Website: lowes
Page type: review-order
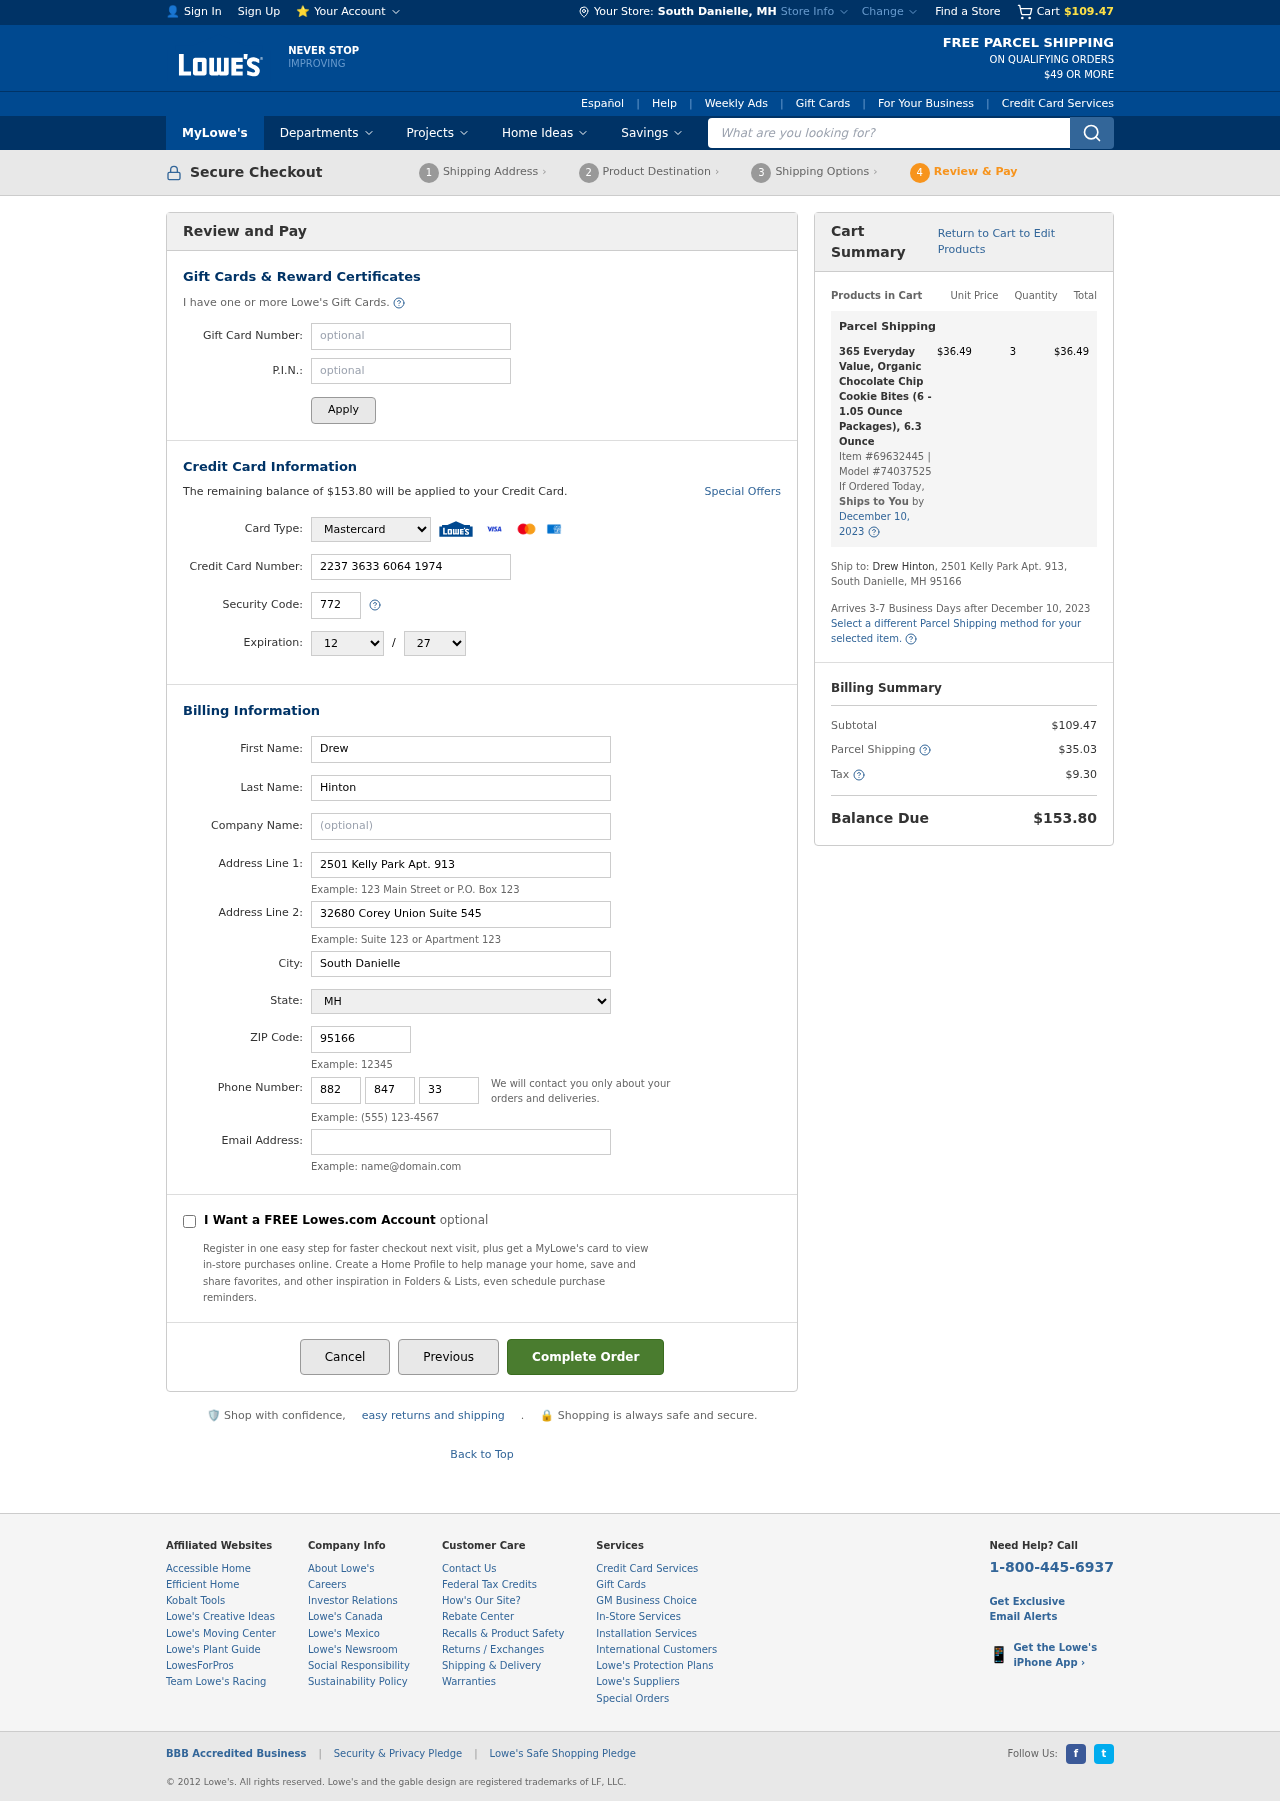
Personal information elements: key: PII_CARD_CVV
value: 772
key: PII_CARD_EXPIRY_MONTH
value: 12
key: PII_CARD_EXPIRY_YEAR
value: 27
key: PII_CARD_NUMBER
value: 2237 3633 6064 1974
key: PII_CARD_TYPE
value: Mastercard
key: PII_CITY
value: South Danielle
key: PII_CITY_STATE
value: South Danielle, MH
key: PII_EMAIL
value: drew_hinton@hotmail.com
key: PII_FIRSTNAME
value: Drew
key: PII_LASTNAME
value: Hinton
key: PII_PHONE_AREA
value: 882
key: PII_PHONE_PREFIX
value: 847
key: PII_PHONE_SUFFIX
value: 3316
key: PII_POSTCODE
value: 95166
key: PII_STATE
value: MH
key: PII_STREET
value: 2501 Kelly Park Apt. 913
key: PII_STREET2
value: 2501 Kelly Park Apt. 913
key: PII_STREET2
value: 32680 Corey Union Suite 545
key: PII_FULLNAME2
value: Drew Hinton
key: PII_CITY_STATE_ZIP2
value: South Danielle, MH 95166
Product elements: key: PRODUCT1_NAME
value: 365 Everyday Value, Organic Chocolate Chip Cookie Bites (6 - 1.05 Ounce Packages), 6.3 Ounce
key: PRODUCT1_PRICE
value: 36.49
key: PRODUCT1_QUANTITY
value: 3
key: PRODUCT1_ITEM_NUMBER
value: Item #69632445
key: PRODUCT1_MODEL_NUMBER
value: Model #74037525
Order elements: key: ORDER_SUBTOTAL
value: $109.47
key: ORDER_BALANCE_DUE
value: $153.80
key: ORDER_SHIPPING_DATE
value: December 10, 2023
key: ORDER_ITEM_TOTAL
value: $36.49
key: ORDER_SHIPPING_DATE2
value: December 10, 2023
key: ORDER_SHIPPING_COST
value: $35.03
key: ORDER_TAX
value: $9.30
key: ORDER_TOTAL
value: $153.80
Search elements: key: HEADER_SEARCH
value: What are you looking for?